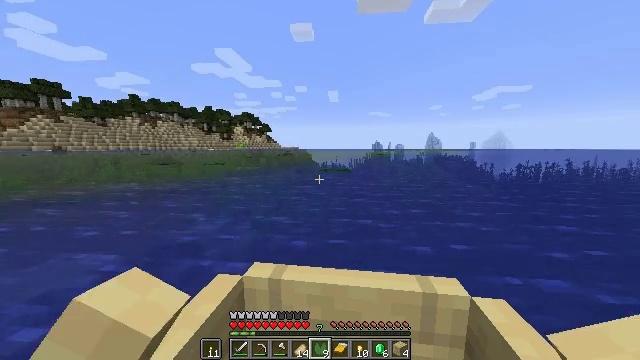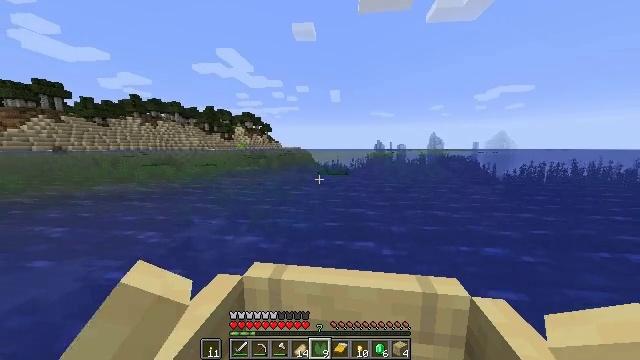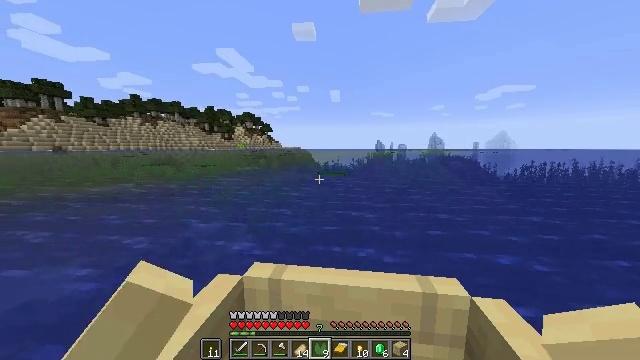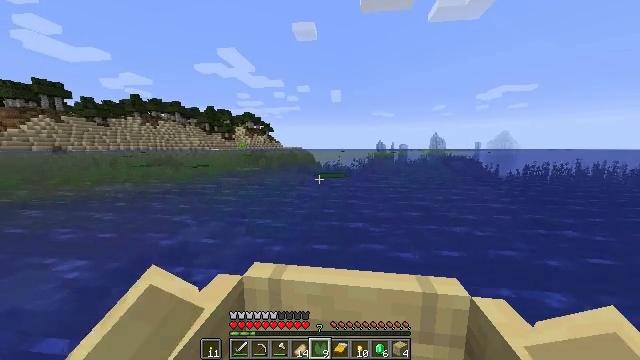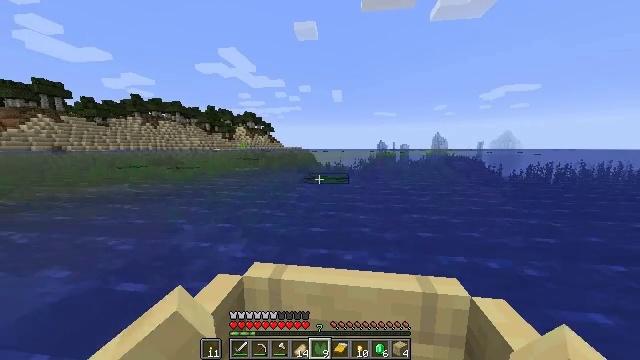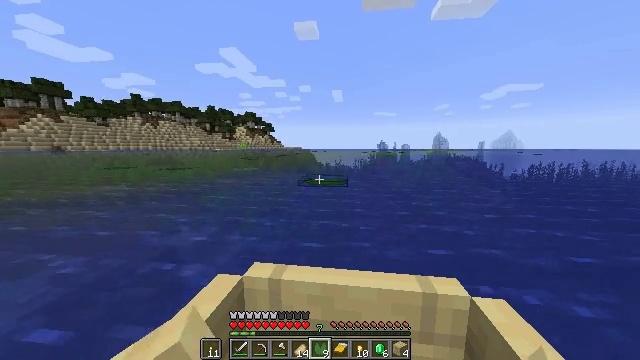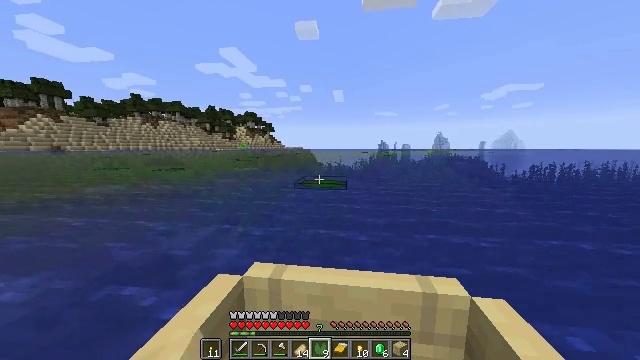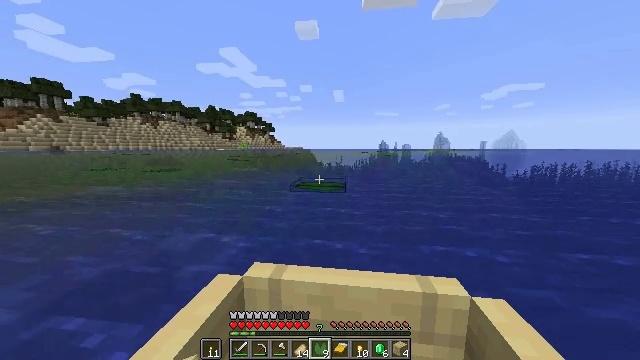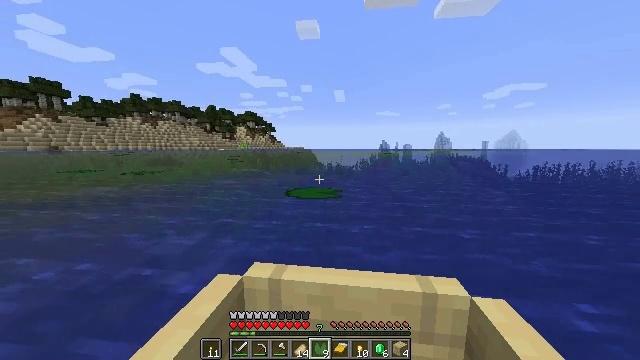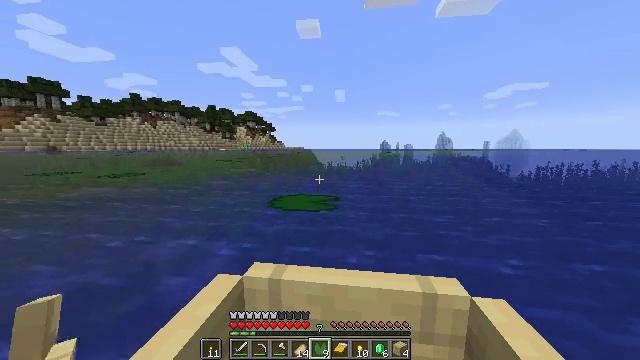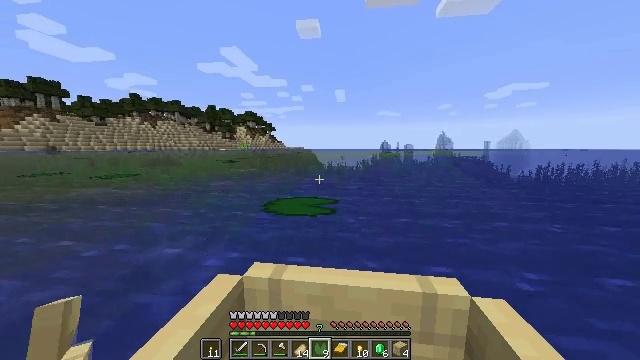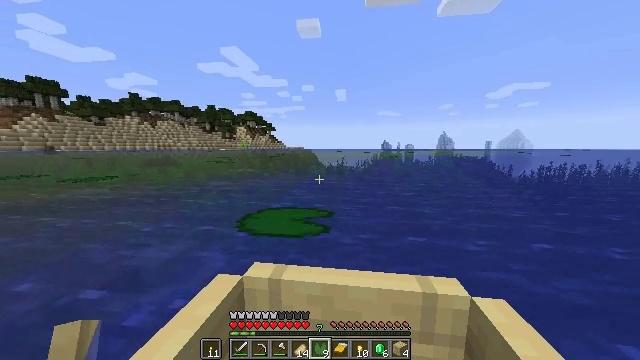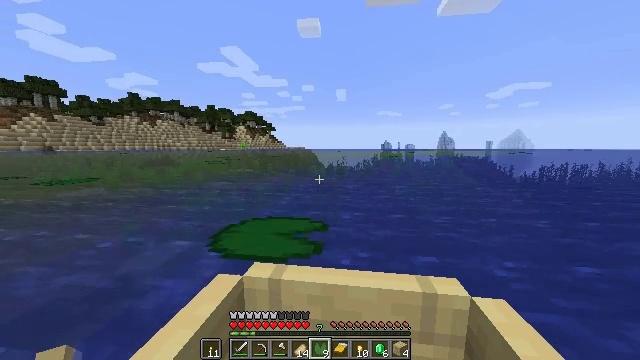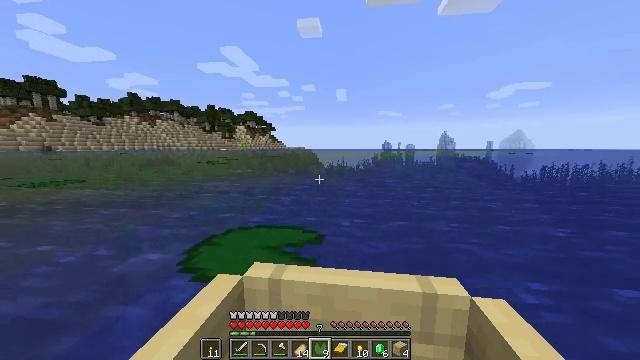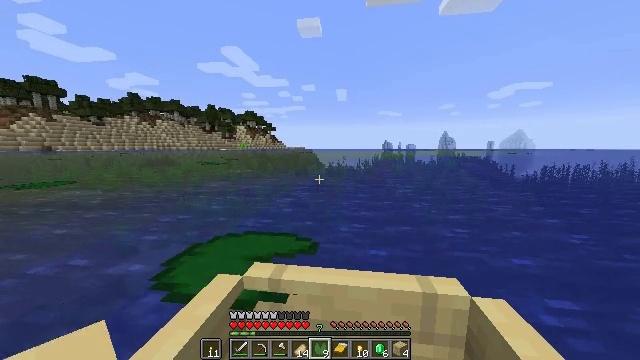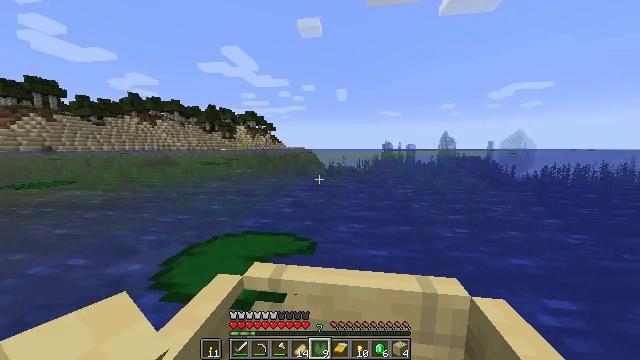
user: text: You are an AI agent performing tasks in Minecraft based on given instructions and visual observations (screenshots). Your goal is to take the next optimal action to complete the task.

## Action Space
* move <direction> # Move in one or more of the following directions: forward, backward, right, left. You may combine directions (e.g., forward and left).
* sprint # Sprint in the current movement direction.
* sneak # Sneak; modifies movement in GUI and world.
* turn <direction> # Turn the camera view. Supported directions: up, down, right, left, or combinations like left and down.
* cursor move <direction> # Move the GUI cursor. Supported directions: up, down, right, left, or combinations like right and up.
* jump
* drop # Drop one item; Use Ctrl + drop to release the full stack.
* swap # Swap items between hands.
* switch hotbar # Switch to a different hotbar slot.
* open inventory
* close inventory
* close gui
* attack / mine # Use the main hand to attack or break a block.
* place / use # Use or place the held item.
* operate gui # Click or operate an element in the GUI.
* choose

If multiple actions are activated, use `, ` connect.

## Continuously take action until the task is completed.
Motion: motion action
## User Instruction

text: Remove a lily pad from the inventory.
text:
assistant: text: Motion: move forward, sprint
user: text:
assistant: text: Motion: move forward, sprint
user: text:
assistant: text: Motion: move forward, sprint
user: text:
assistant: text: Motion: move forward, sprint
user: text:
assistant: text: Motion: move forward, sprint
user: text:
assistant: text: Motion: move forward, sprint
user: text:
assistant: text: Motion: move forward, sprint
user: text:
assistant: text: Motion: move forward, sprint
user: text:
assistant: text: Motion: move forward, sprint
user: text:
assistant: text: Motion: move forward, sprint
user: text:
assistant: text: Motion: move forward, sprint
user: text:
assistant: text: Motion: move forward, sprint
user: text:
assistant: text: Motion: move forward, sprint
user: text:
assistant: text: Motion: move forward, sprint
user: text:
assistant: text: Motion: move forward, sprint
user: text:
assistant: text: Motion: move forward, sprint
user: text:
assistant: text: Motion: move forward, sprint
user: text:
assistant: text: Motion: move forward, sprint
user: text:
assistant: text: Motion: move forward, sprint
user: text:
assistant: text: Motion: move forward, sprint
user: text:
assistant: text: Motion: move forward, sprint
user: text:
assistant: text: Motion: move forward, sprint
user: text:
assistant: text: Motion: move forward, sprint
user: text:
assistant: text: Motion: move forward, sprint
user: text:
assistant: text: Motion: move forward, sprint
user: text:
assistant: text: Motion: move forward, sprint
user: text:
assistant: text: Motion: move forward, sprint
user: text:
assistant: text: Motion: move forward, sprint
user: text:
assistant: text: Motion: move forward, sprint
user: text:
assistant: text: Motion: move forward, sprint